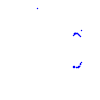
Particle: proton